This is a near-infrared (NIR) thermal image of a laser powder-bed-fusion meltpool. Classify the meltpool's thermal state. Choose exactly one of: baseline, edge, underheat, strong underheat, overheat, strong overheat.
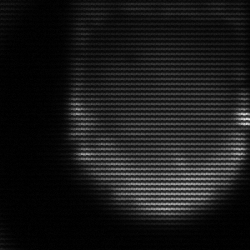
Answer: edge